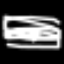
Label: octagon